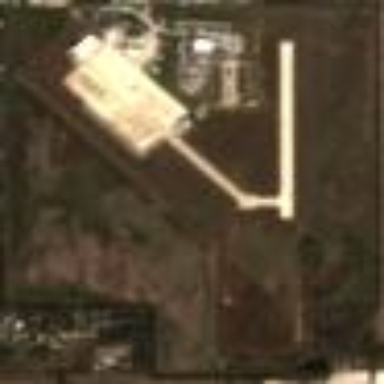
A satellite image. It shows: Military airfield located within larger aerodrome area.